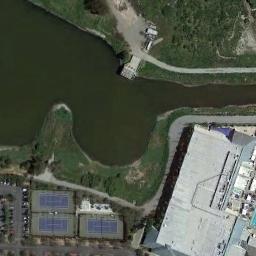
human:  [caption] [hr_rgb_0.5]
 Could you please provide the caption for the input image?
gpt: Many cars are near the tennis courts .

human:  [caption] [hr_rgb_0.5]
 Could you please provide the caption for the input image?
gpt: Tennis court built next to lake and buildings .

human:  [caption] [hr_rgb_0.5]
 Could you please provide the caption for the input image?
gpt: There is a small tennis court on the unoccupied lot opposite the building .

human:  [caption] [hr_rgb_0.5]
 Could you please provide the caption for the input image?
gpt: The tennis court is on the grass next to some buildings and river .

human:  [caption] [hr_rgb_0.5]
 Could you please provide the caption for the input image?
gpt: The tennis courts are beside a river .